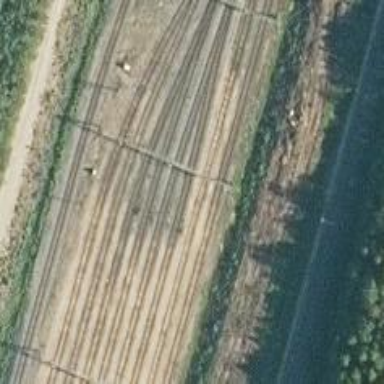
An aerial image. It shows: Railway signal.